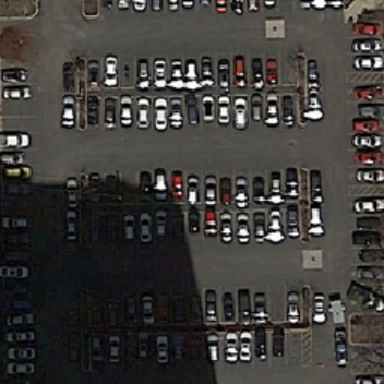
A part of the parking lot is behind the building .